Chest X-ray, PA view. Patient: 44 years old, sex M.
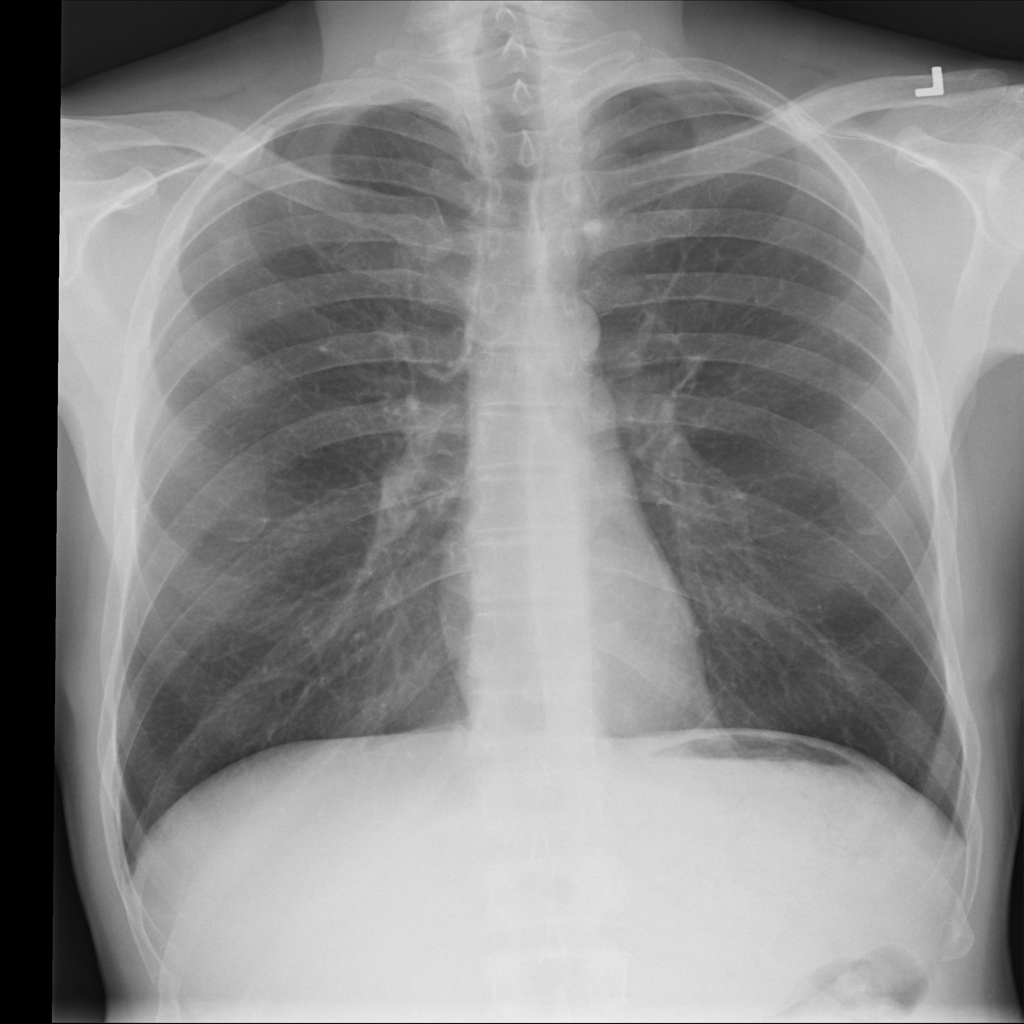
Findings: Infiltration